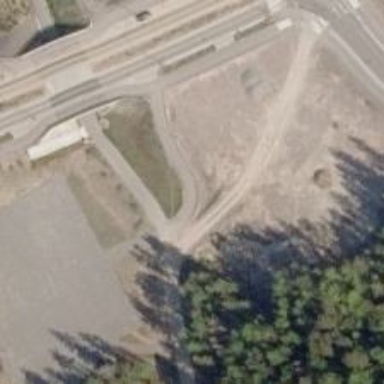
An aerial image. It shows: Asphalt cycleway.